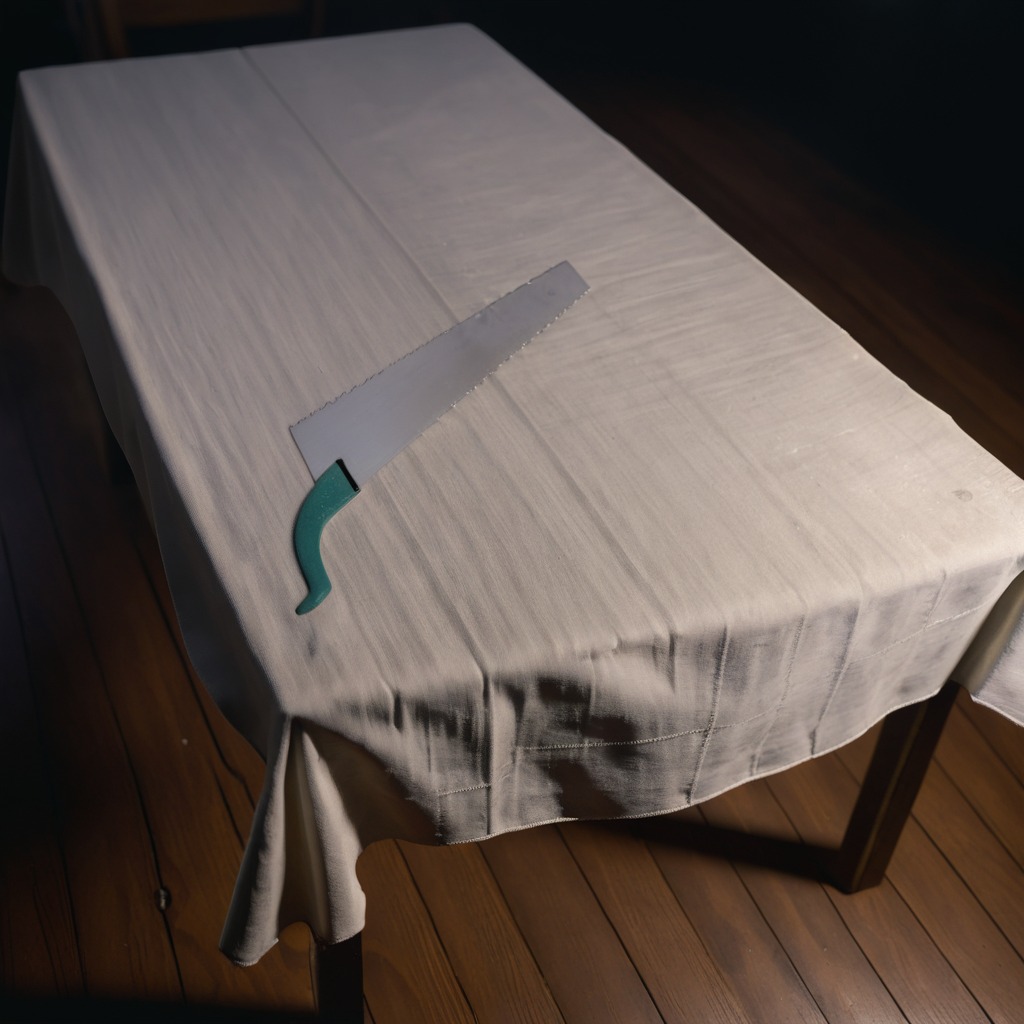
A metal saw lying on a wooden table inside a workshop at night